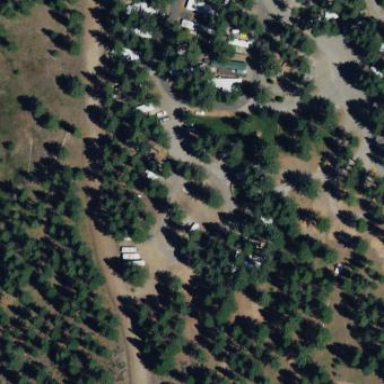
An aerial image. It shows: Caravan site for tourism.